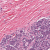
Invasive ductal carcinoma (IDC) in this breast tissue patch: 0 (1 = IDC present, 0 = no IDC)